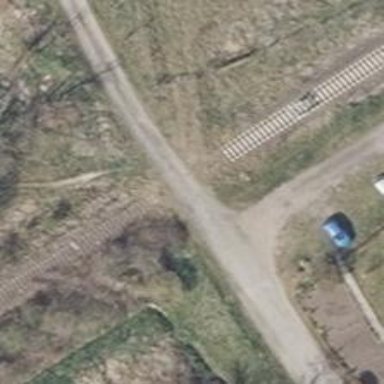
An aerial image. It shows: Abandoned railway.